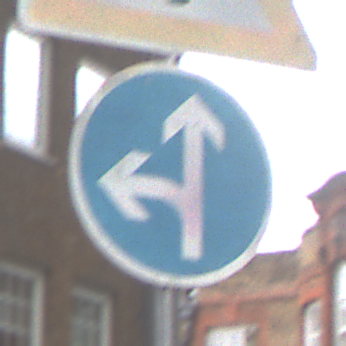
Verkehrszeichen: VorgeschriebeneFahrtrichtungGeradeausOderLinks
Zusatzzeichen oben: Lichtzeichenanlage
Umgebung: Outdoor, Urban
Tageszeit: MorningAfternoon
Wetter: Overcast
Licht: Natural
Jahreszeit: NotSpecified
Kontrast: LowContrast